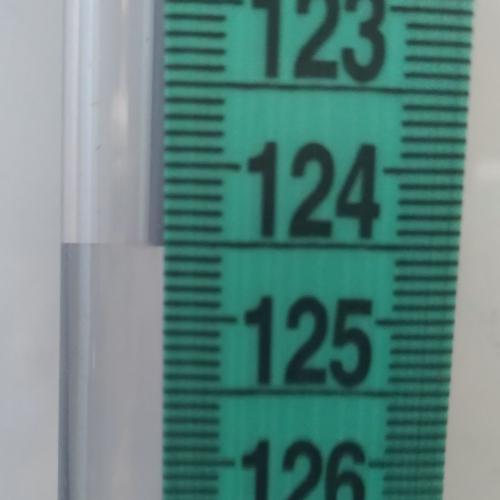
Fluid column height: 124.5 cm